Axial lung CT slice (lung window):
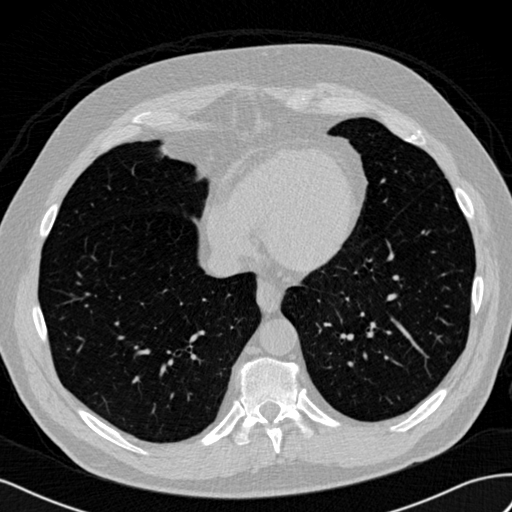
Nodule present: no